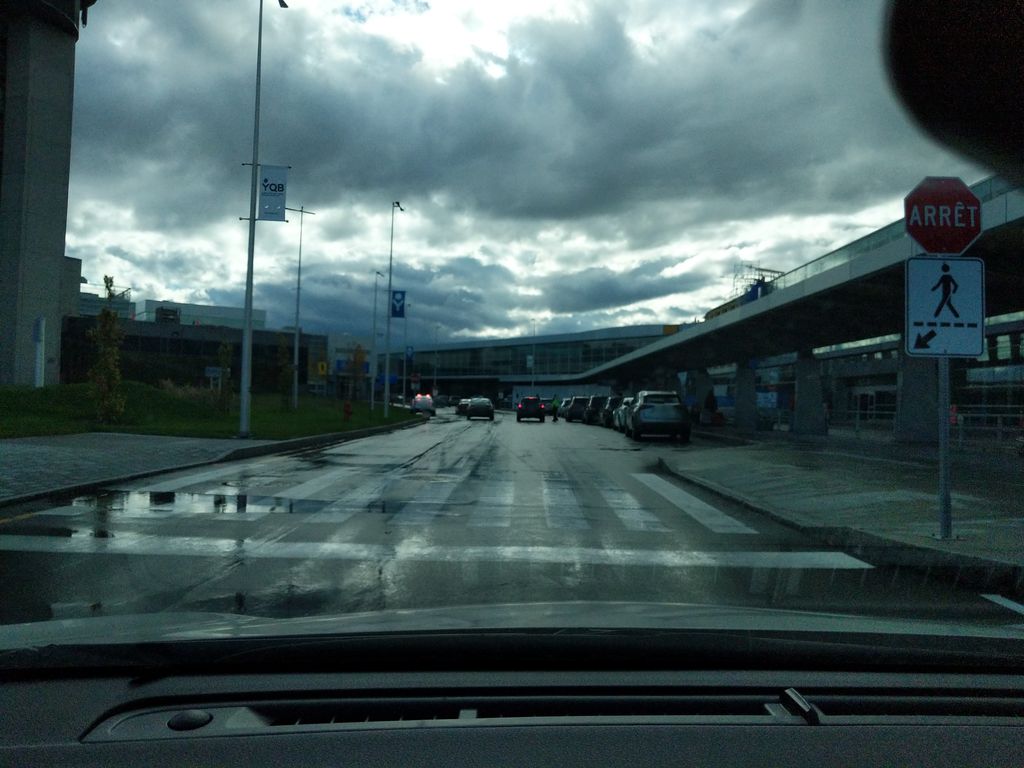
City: quebec_city